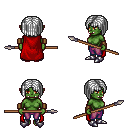
a pixel art fantasy rpg character, female body template, orc, green skin, red cape, magenta pants, white pageboy hairstyle, leather bracers, metal boots, spear, four views (front, back, left, right), 2x2 character sprite sheet, small pixel art, hard edges, no anti-aliasing